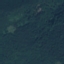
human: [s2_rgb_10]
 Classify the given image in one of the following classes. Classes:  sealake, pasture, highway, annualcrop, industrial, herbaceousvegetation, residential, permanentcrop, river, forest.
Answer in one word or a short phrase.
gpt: Forest